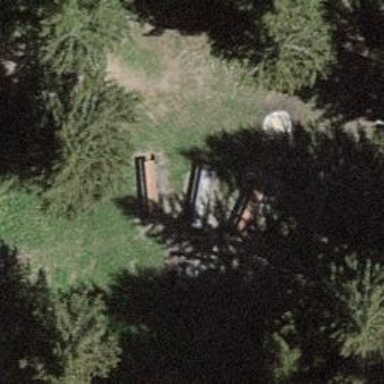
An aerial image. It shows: Picnic table located in leisure land area.